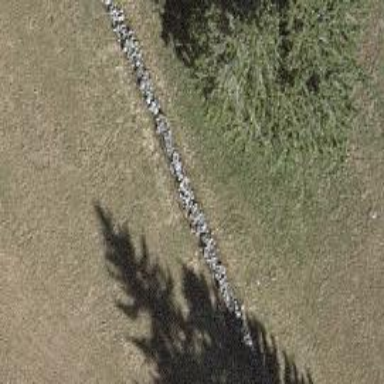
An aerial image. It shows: Wall made of dry stone.